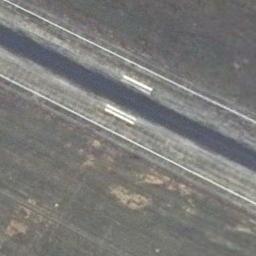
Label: runway